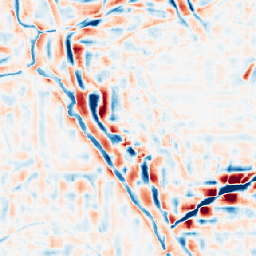
Category: wavelet
Decomposition family: wavelet_reverse_biorthogonal
Decomposition parameters: wavelet: rbio4.4
level: 4
Upsampling method: area
Upsampling parameters: scale: 4
Upsampling scale: 4